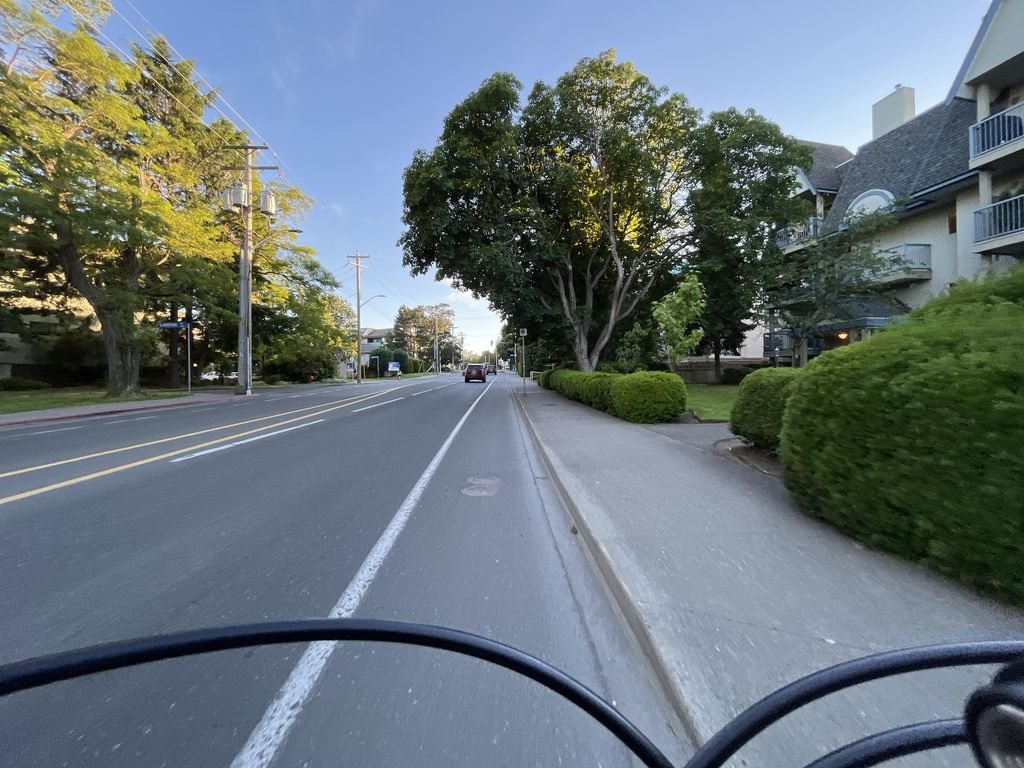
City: victoria